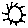
Label: sun